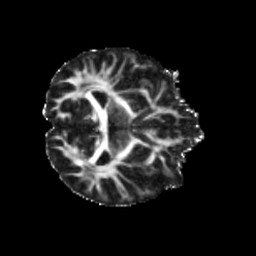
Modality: FA
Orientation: axial
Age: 68
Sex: male
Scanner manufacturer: siemens
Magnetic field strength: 3 T
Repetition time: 3.23 s
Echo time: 0.0892 s